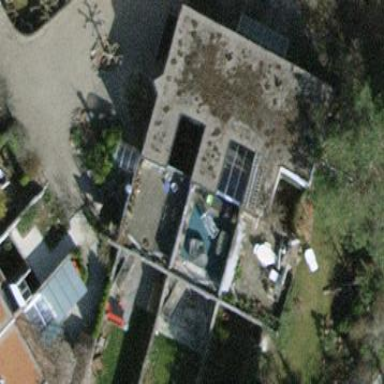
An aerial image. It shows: Terrace building.